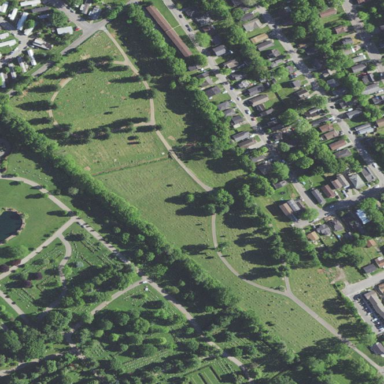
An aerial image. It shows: Cemetery.